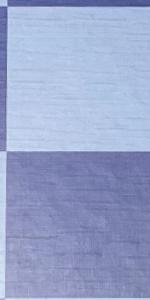
Label: Empty